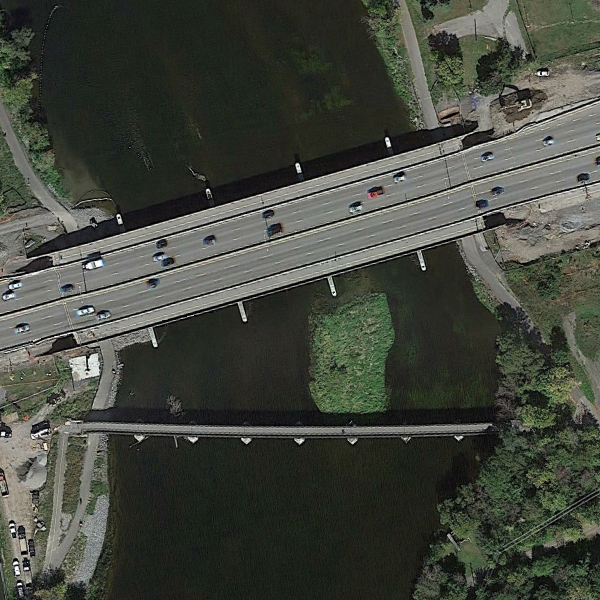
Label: Bridge